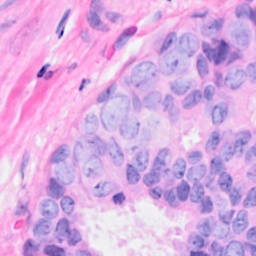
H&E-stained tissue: Breast